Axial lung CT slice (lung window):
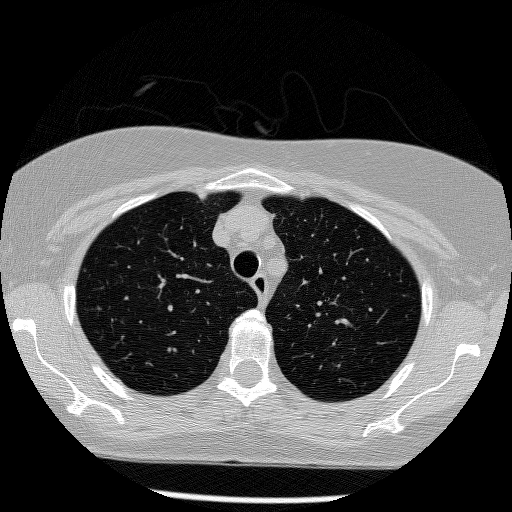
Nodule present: no